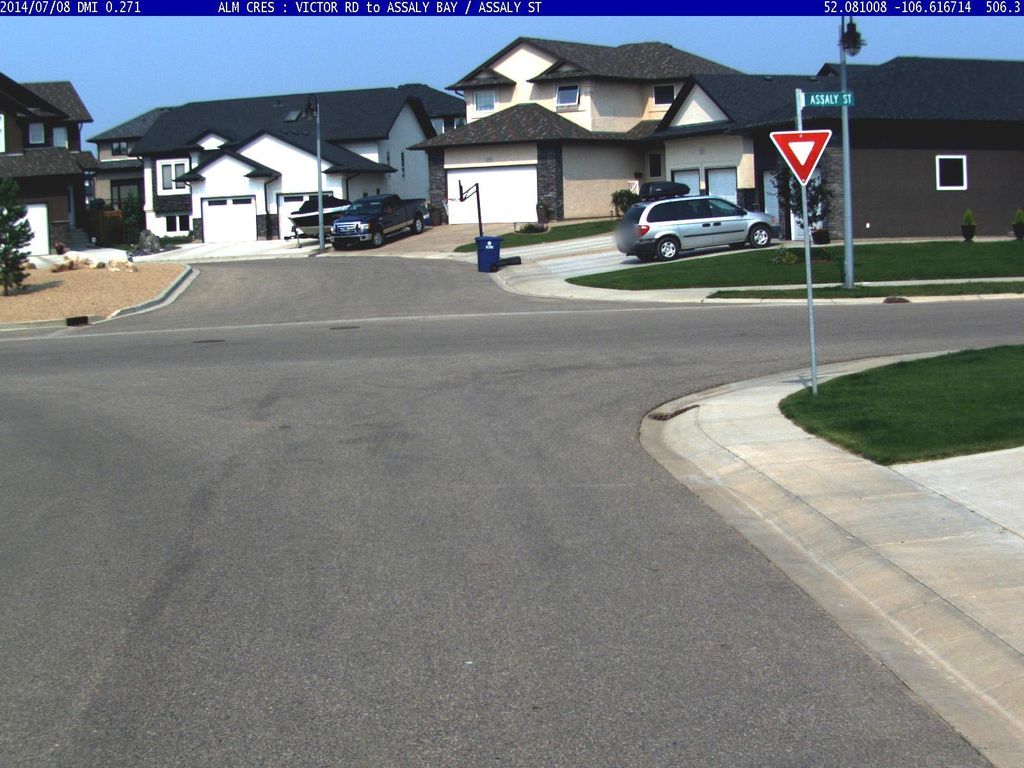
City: saskatoon